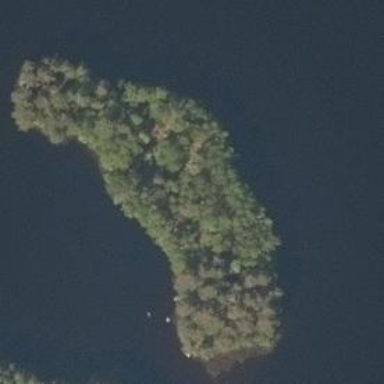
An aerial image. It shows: Islet covered with woodland.